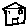
Label: house